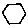
Label: hexagon